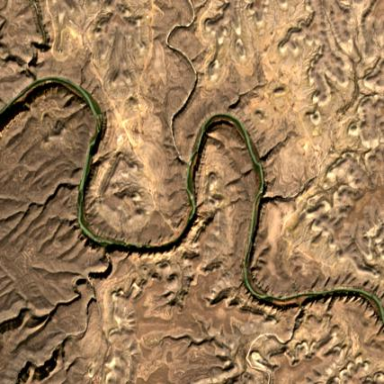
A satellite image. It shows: River flowing through natural water landscape.